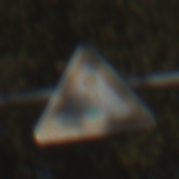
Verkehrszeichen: Lichtzeichenanlage
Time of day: MorningAfternoon
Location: Outdoor (Nature)
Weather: PartlyCloudy
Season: NotSpecified
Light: Natural